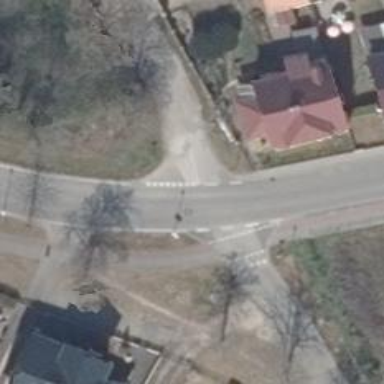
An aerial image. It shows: Gravel road in residential area.